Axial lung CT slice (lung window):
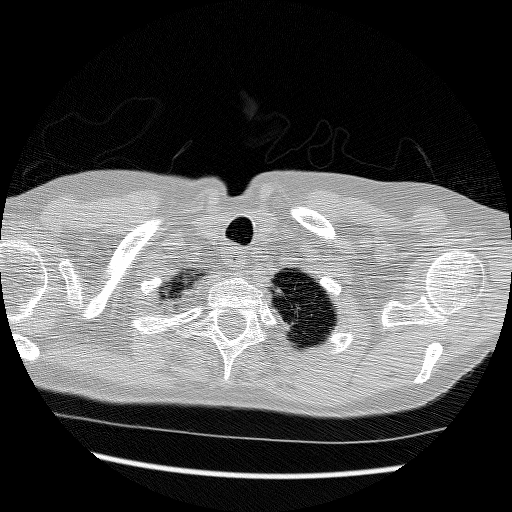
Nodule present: no